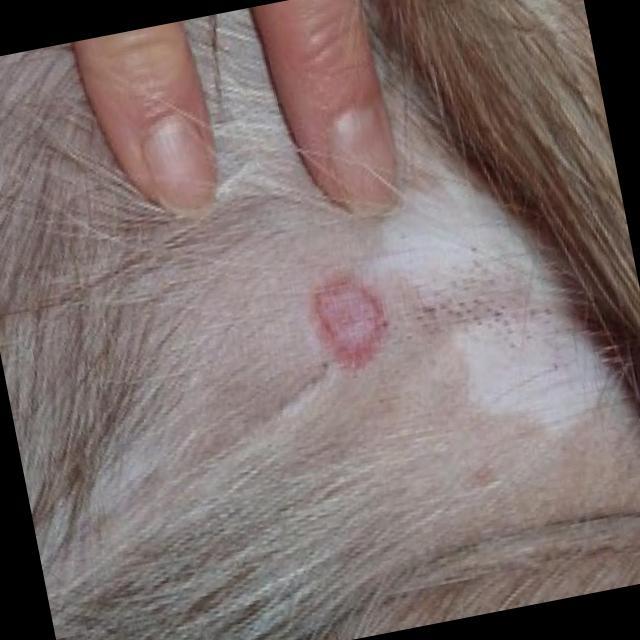
Canine ringworm (Dermatophytosis) — fungal infection caused by Microsporum or Trichophyton. Presents with circular alopecia, scaling, crusting, and broken hairs.